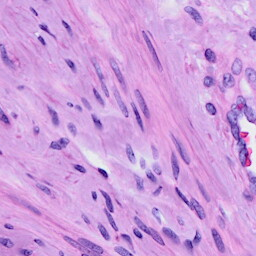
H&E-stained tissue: Cervix